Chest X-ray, PA view. Patient: 64 years old, sex F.
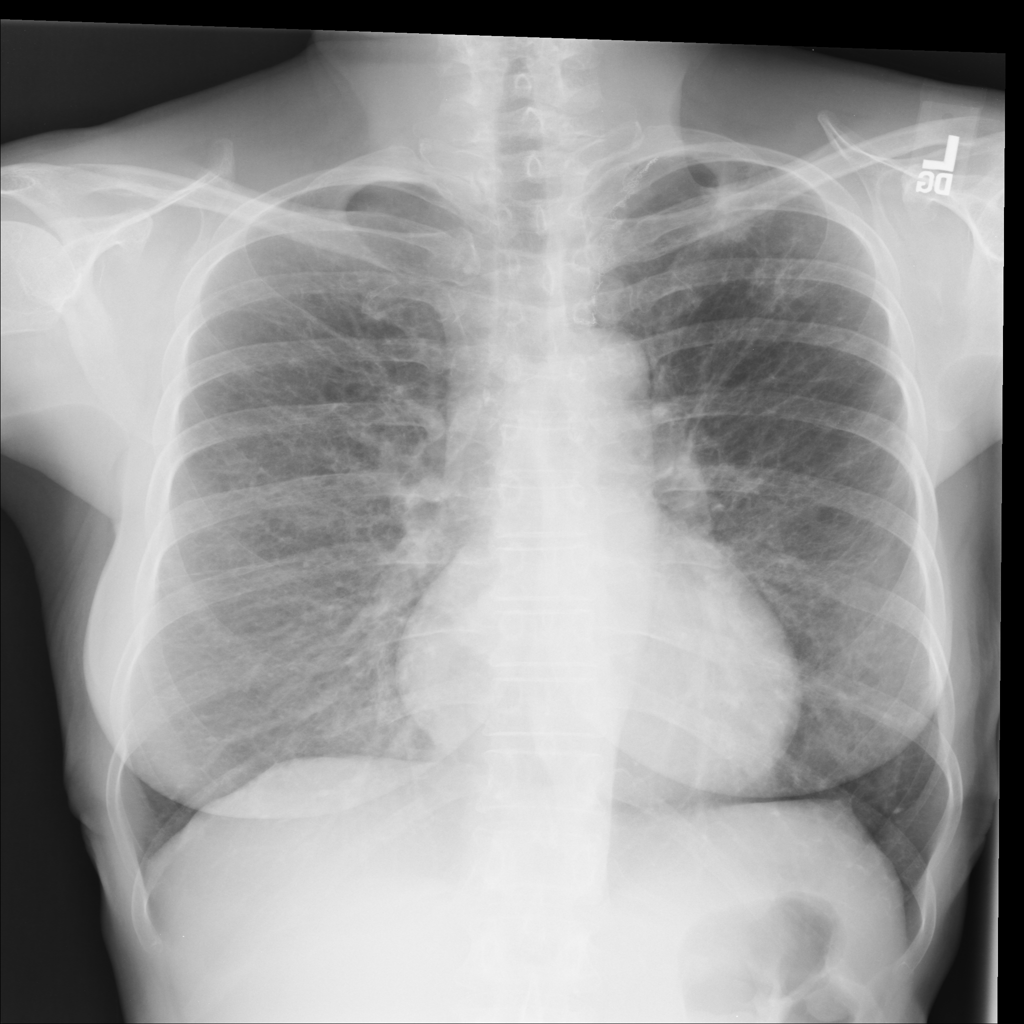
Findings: No Finding